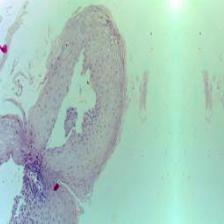
Diagnosis: Normal